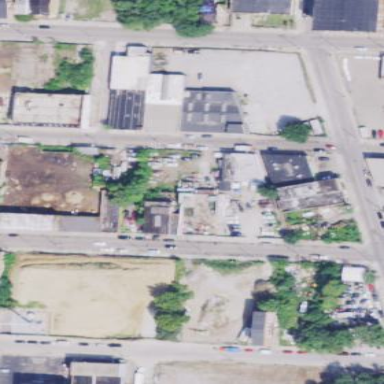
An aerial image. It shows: Industrial area designated as auto wrecker yard.